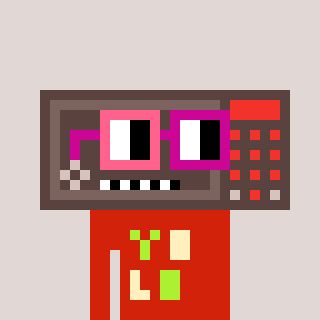
a pixel art character with square pink and red glasses, a wallsafe-shaped head and a red-colored body on a warm background